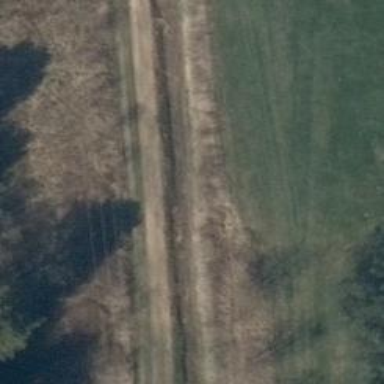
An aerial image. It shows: Track road with grade3 tracktype.